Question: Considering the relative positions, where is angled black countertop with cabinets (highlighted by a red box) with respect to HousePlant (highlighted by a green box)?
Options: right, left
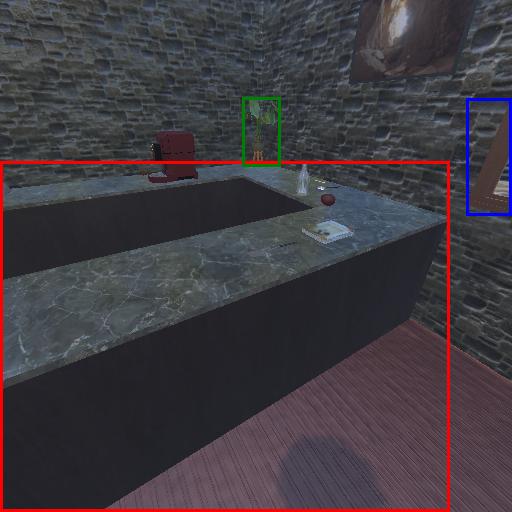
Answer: right